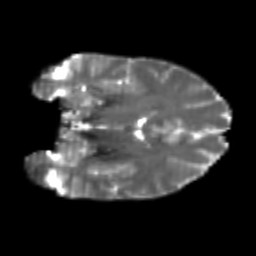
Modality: T2w
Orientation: coronal
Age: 24
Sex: male
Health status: healthy
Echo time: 0.074 s